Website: home-depot
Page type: billing-address
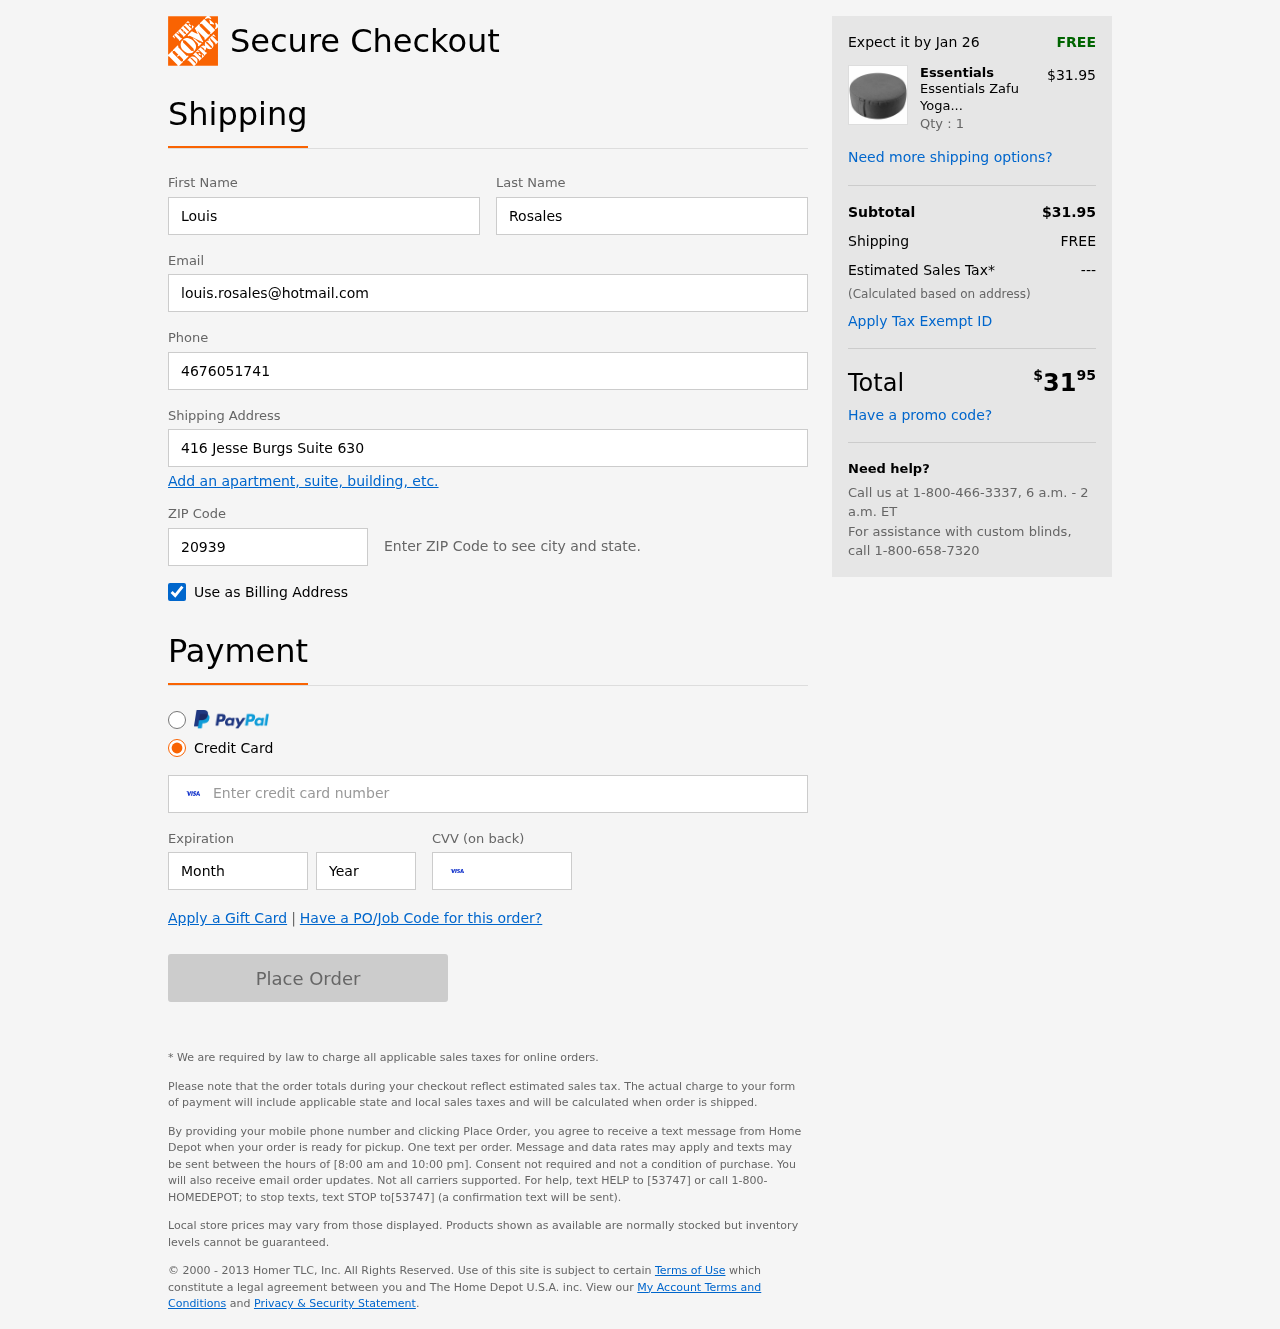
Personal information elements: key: PII_FIRSTNAME
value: Louis
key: PII_LASTNAME
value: Rosales
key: PII_EMAIL
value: louis.rosales@hotmail.com
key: PII_PHONE
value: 4676051741
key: PII_STREET
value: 416 Jesse Burgs Suite 630
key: PII_POSTCODE
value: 20939
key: PII_CARD_NUMBER
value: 4721 2263 8911 8259
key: PII_CARD_EXPIRY_MONTH
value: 04
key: PII_CARD_CVV
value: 921
Product elements: key: PRODUCT1_BRAND
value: Essentials
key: PRODUCT1_NAME
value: Essentials Zafu Yoga Bolster Pillow (Grey)
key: PRODUCT1_PRICE
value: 31.95
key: PRODUCT1_QUANTITY
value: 1
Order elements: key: ORDER_DELIVERY_DATE
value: Jan 26
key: ORDER_SUBTOTAL
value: $31.95
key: ORDER_SHIPPING_COST
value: FREE
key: ORDER_TAX
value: ---
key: ORDER_TOTAL2
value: $3195